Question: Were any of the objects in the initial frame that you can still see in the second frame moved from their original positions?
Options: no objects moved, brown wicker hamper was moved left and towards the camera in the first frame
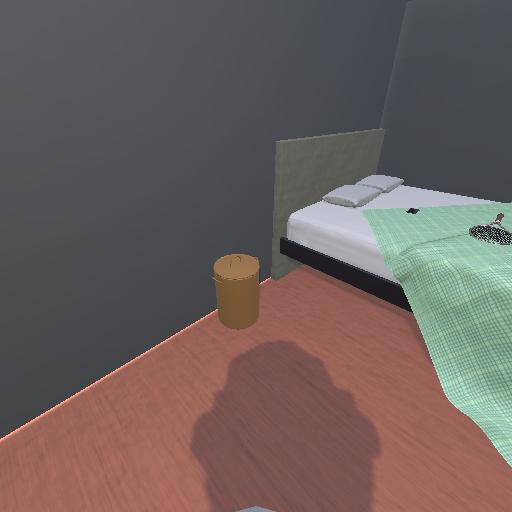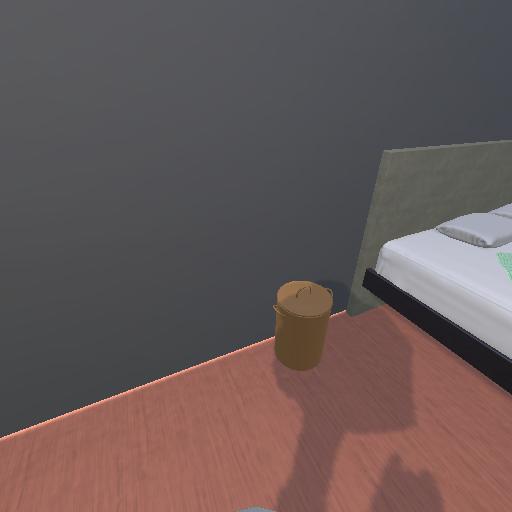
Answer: no objects moved